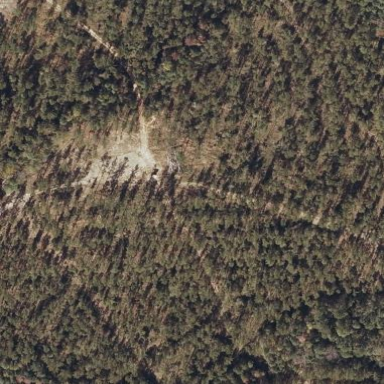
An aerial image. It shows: Forest area dominated by needle-leaved trees.